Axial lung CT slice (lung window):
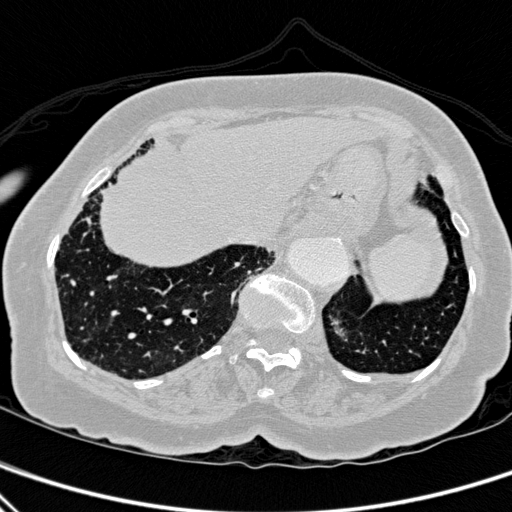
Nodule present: no